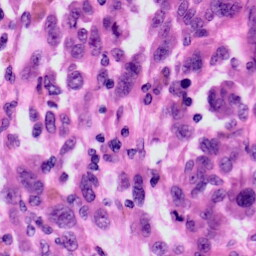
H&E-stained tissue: Skin